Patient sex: M
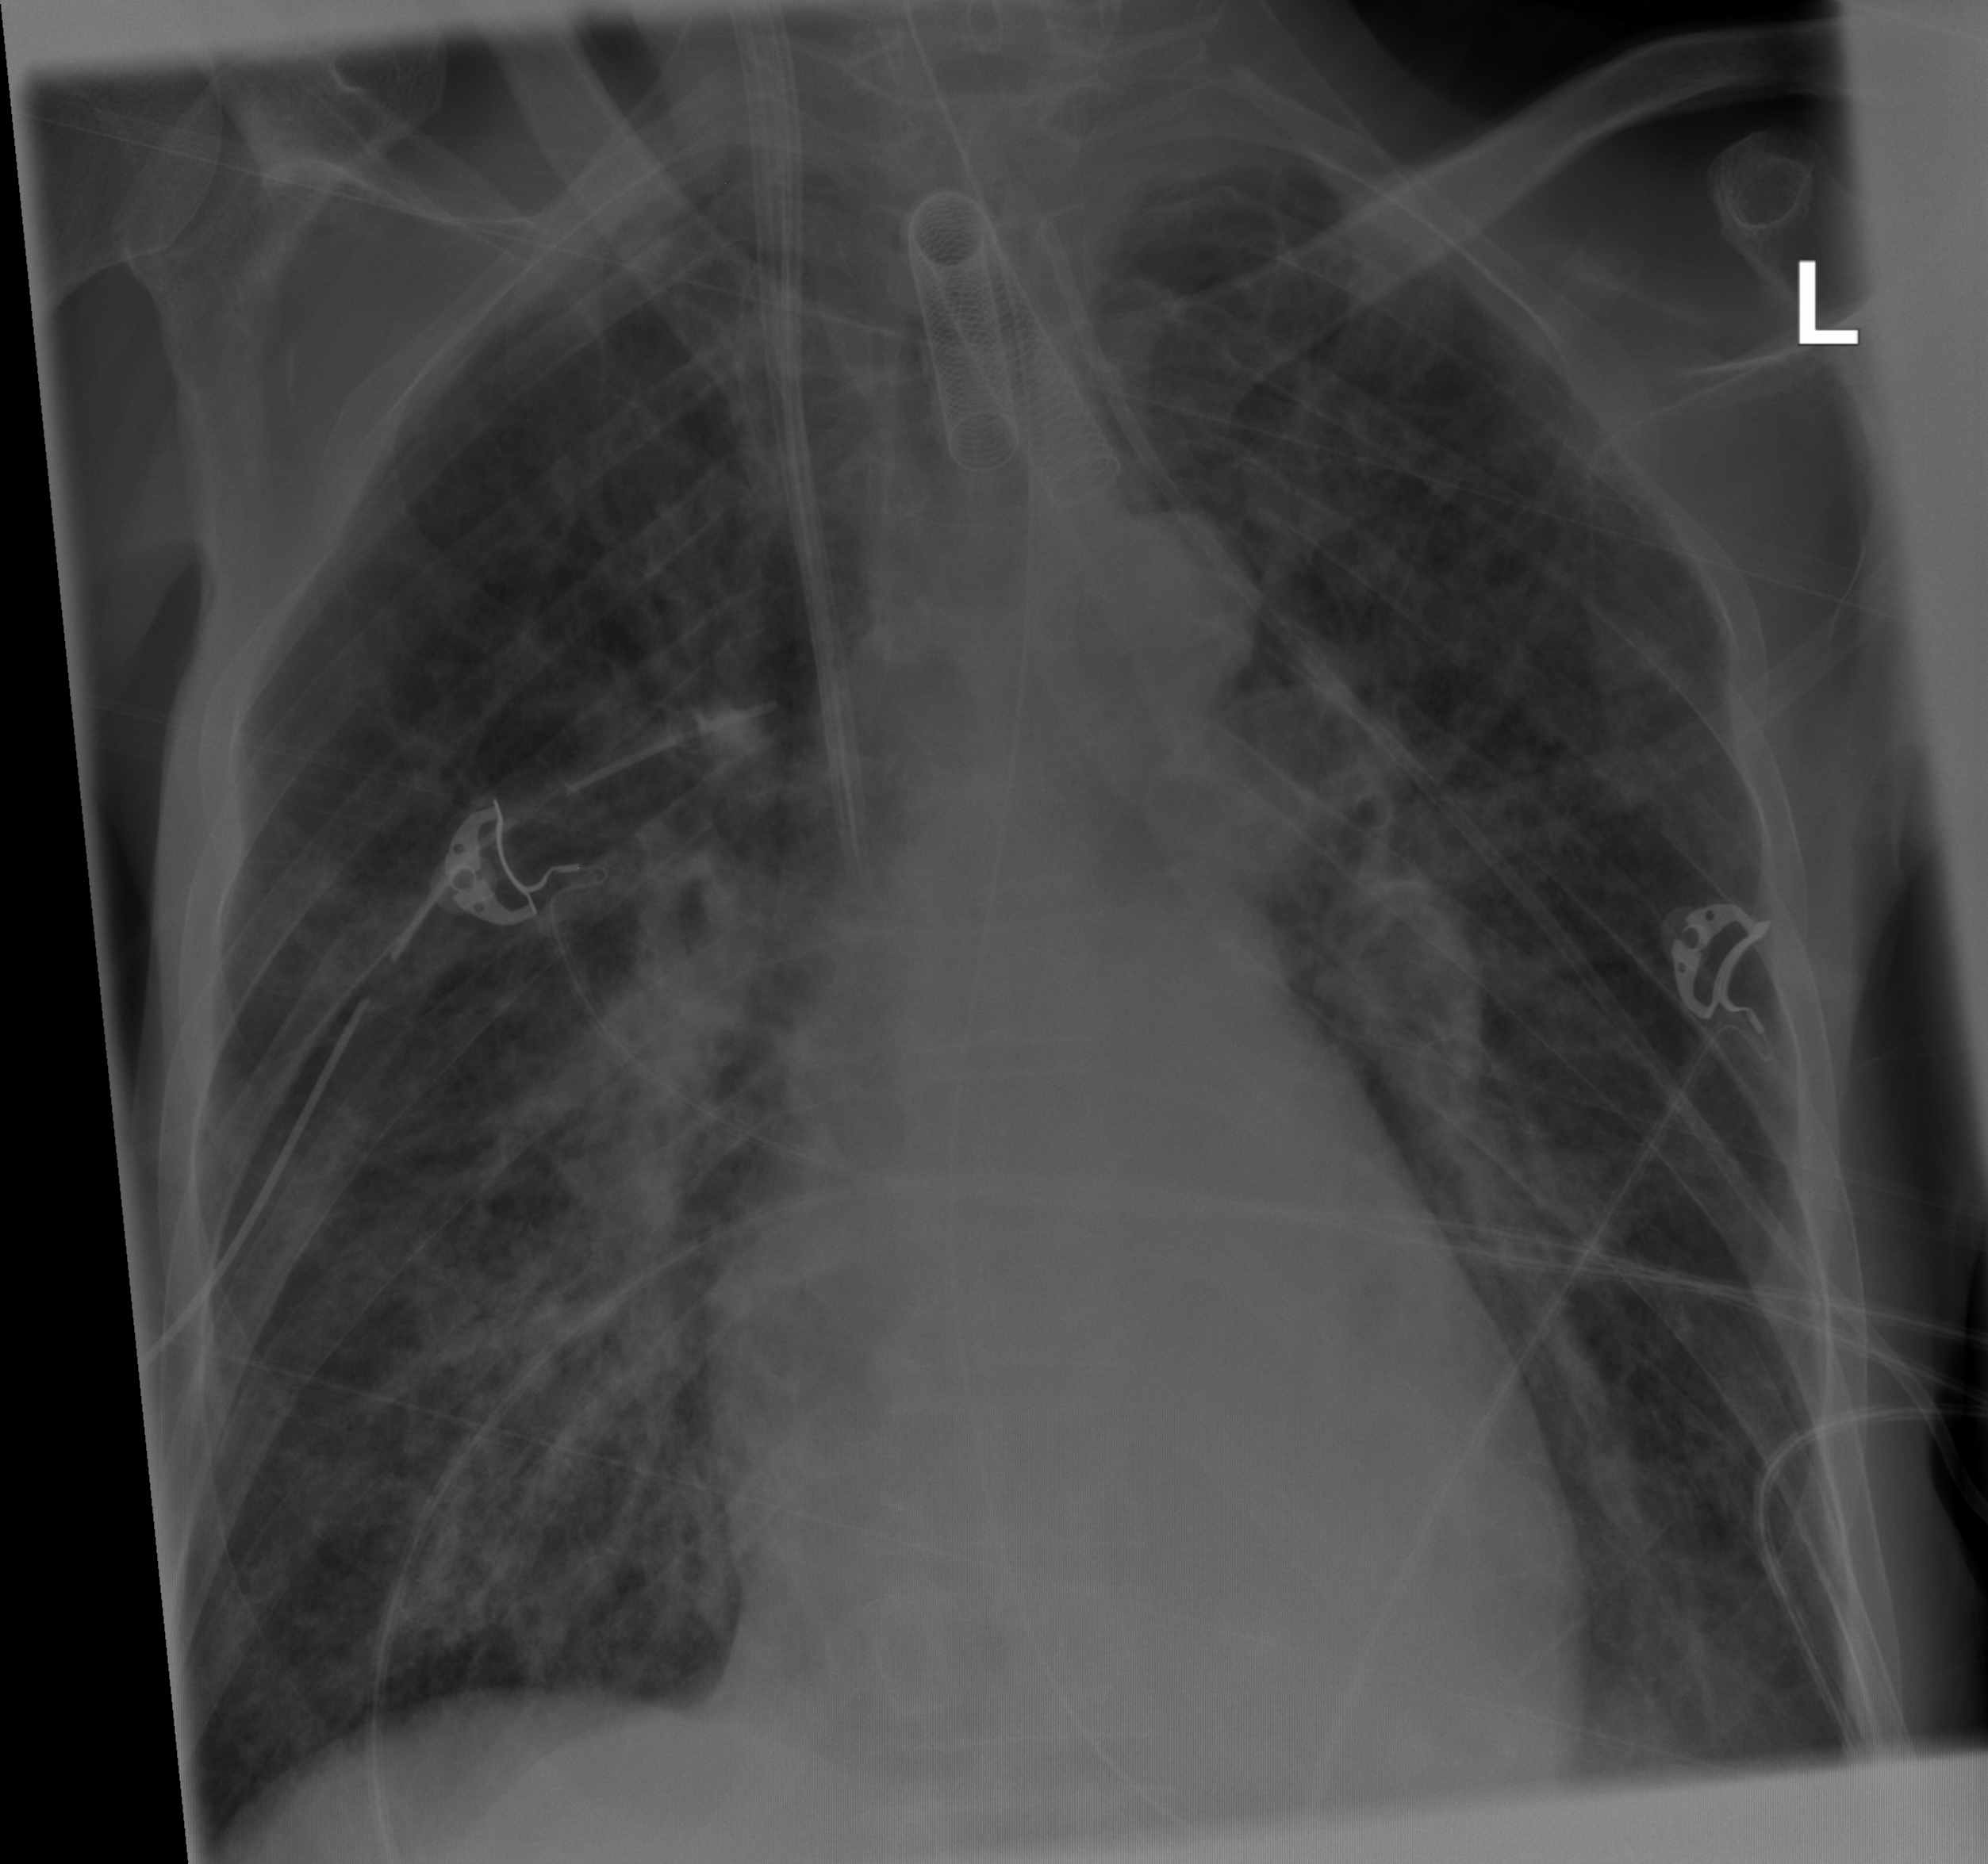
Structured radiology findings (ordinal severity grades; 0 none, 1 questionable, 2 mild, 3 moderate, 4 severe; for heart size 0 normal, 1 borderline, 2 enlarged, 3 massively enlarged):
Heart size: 0
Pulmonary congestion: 0
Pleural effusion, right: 0
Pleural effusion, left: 2
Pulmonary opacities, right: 2
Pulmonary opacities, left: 2
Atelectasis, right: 2
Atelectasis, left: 1